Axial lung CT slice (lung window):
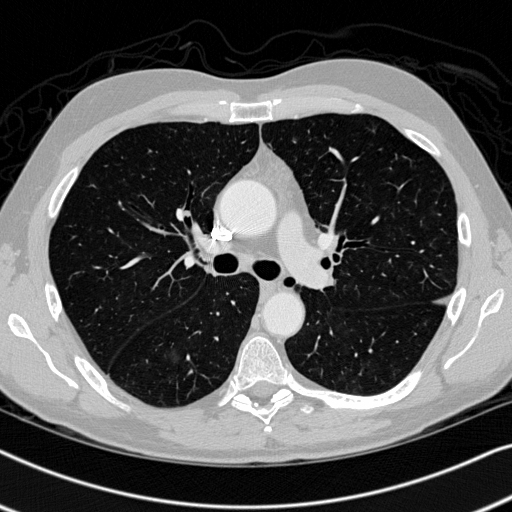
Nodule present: yes
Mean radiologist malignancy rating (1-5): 3